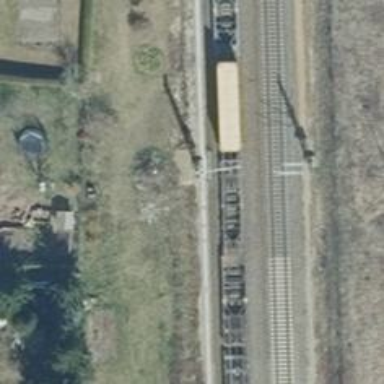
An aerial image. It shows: Milestone along the railway track with catenary mast.